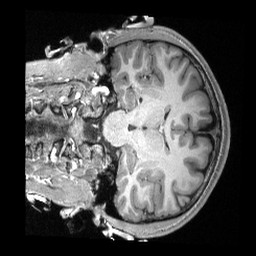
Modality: T1w
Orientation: coronal
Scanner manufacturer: siemens
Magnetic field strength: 3 T
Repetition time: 2.3 s
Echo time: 0.00308 s